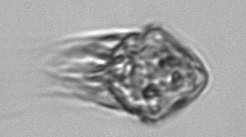
Label: Strombidium_morphotype1